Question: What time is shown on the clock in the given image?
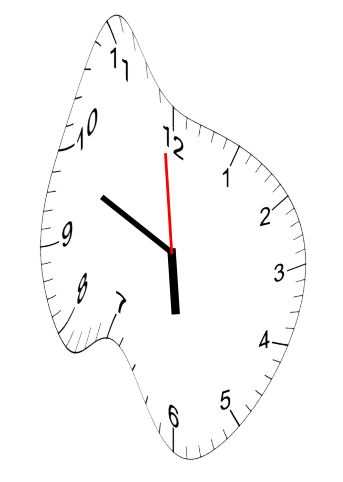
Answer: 05:48:59